Interaction volume radius: 5 \u00c5
Interaction volume height: 15 \u00c5
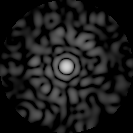
Disorder parameter: 0.8519